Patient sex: F
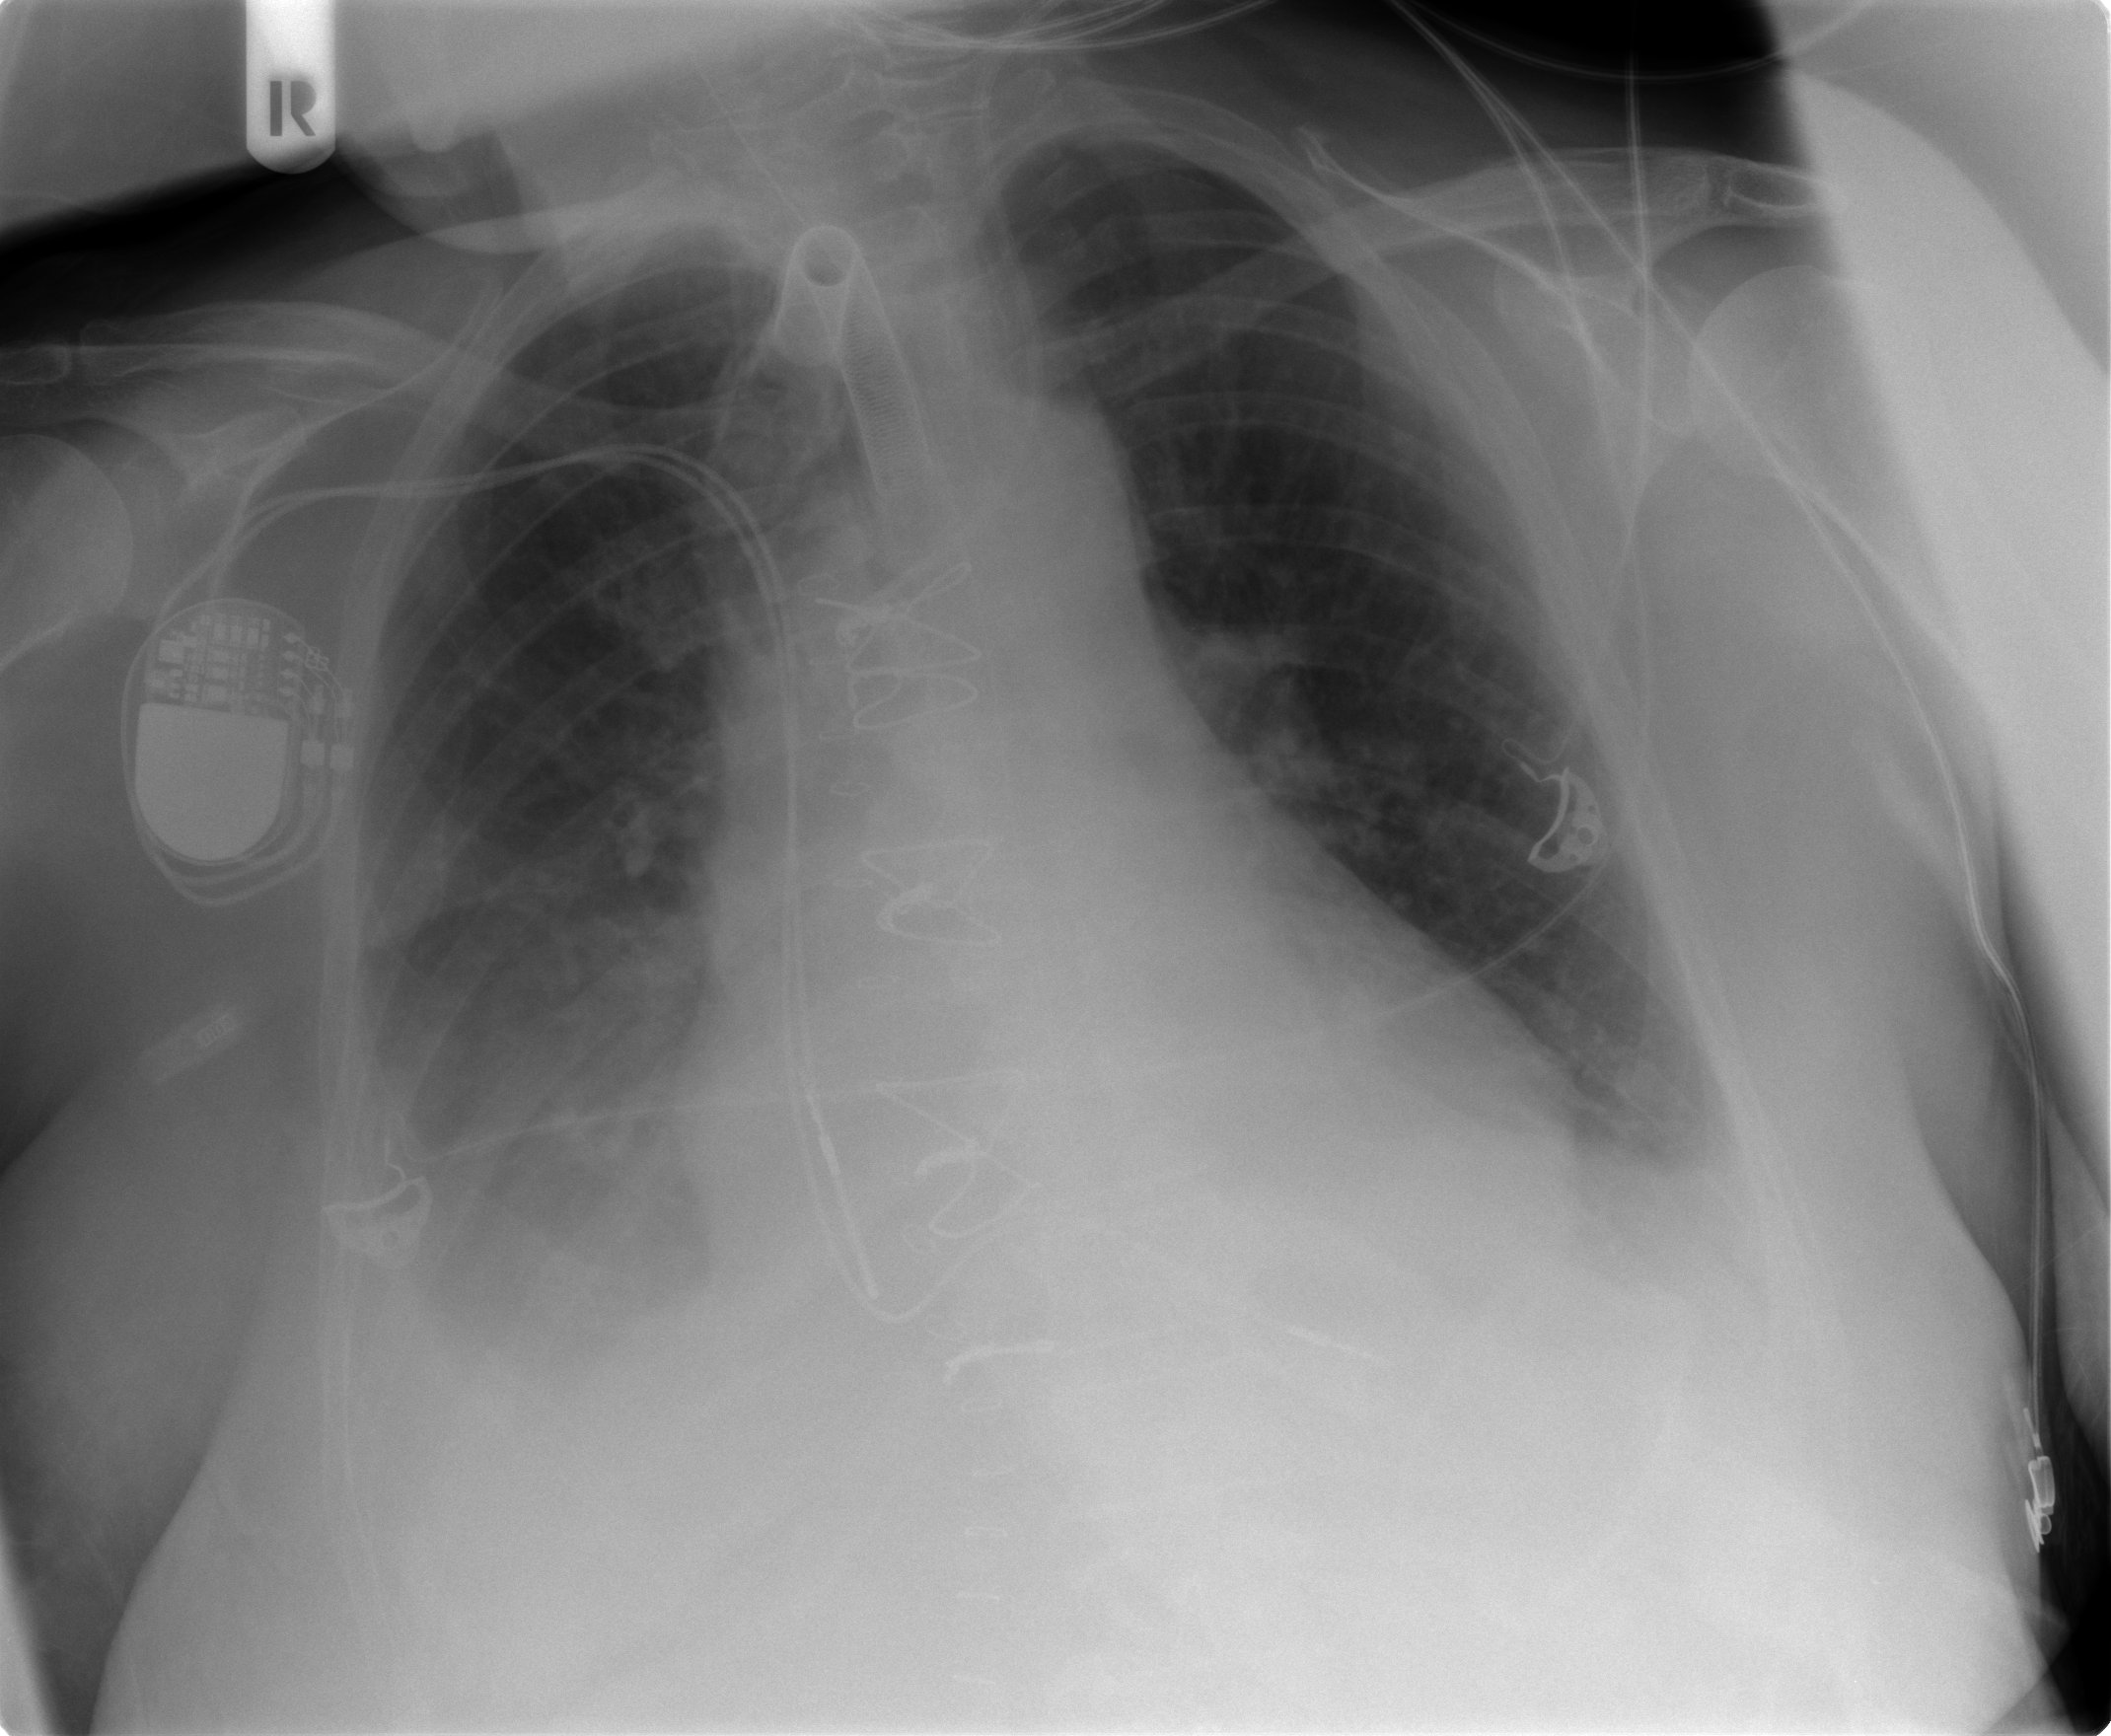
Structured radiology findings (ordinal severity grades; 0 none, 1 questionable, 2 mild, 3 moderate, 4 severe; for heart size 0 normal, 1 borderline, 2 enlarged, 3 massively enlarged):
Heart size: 2
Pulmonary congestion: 3
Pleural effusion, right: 3
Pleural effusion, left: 2
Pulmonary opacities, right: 0
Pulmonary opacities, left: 0
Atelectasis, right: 3
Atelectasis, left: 3